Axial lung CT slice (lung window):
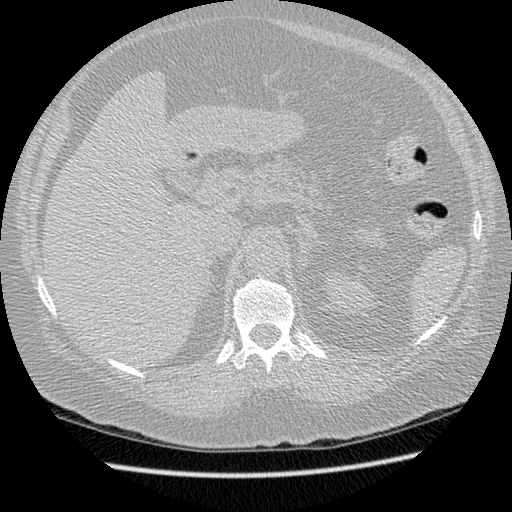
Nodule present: no